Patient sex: M
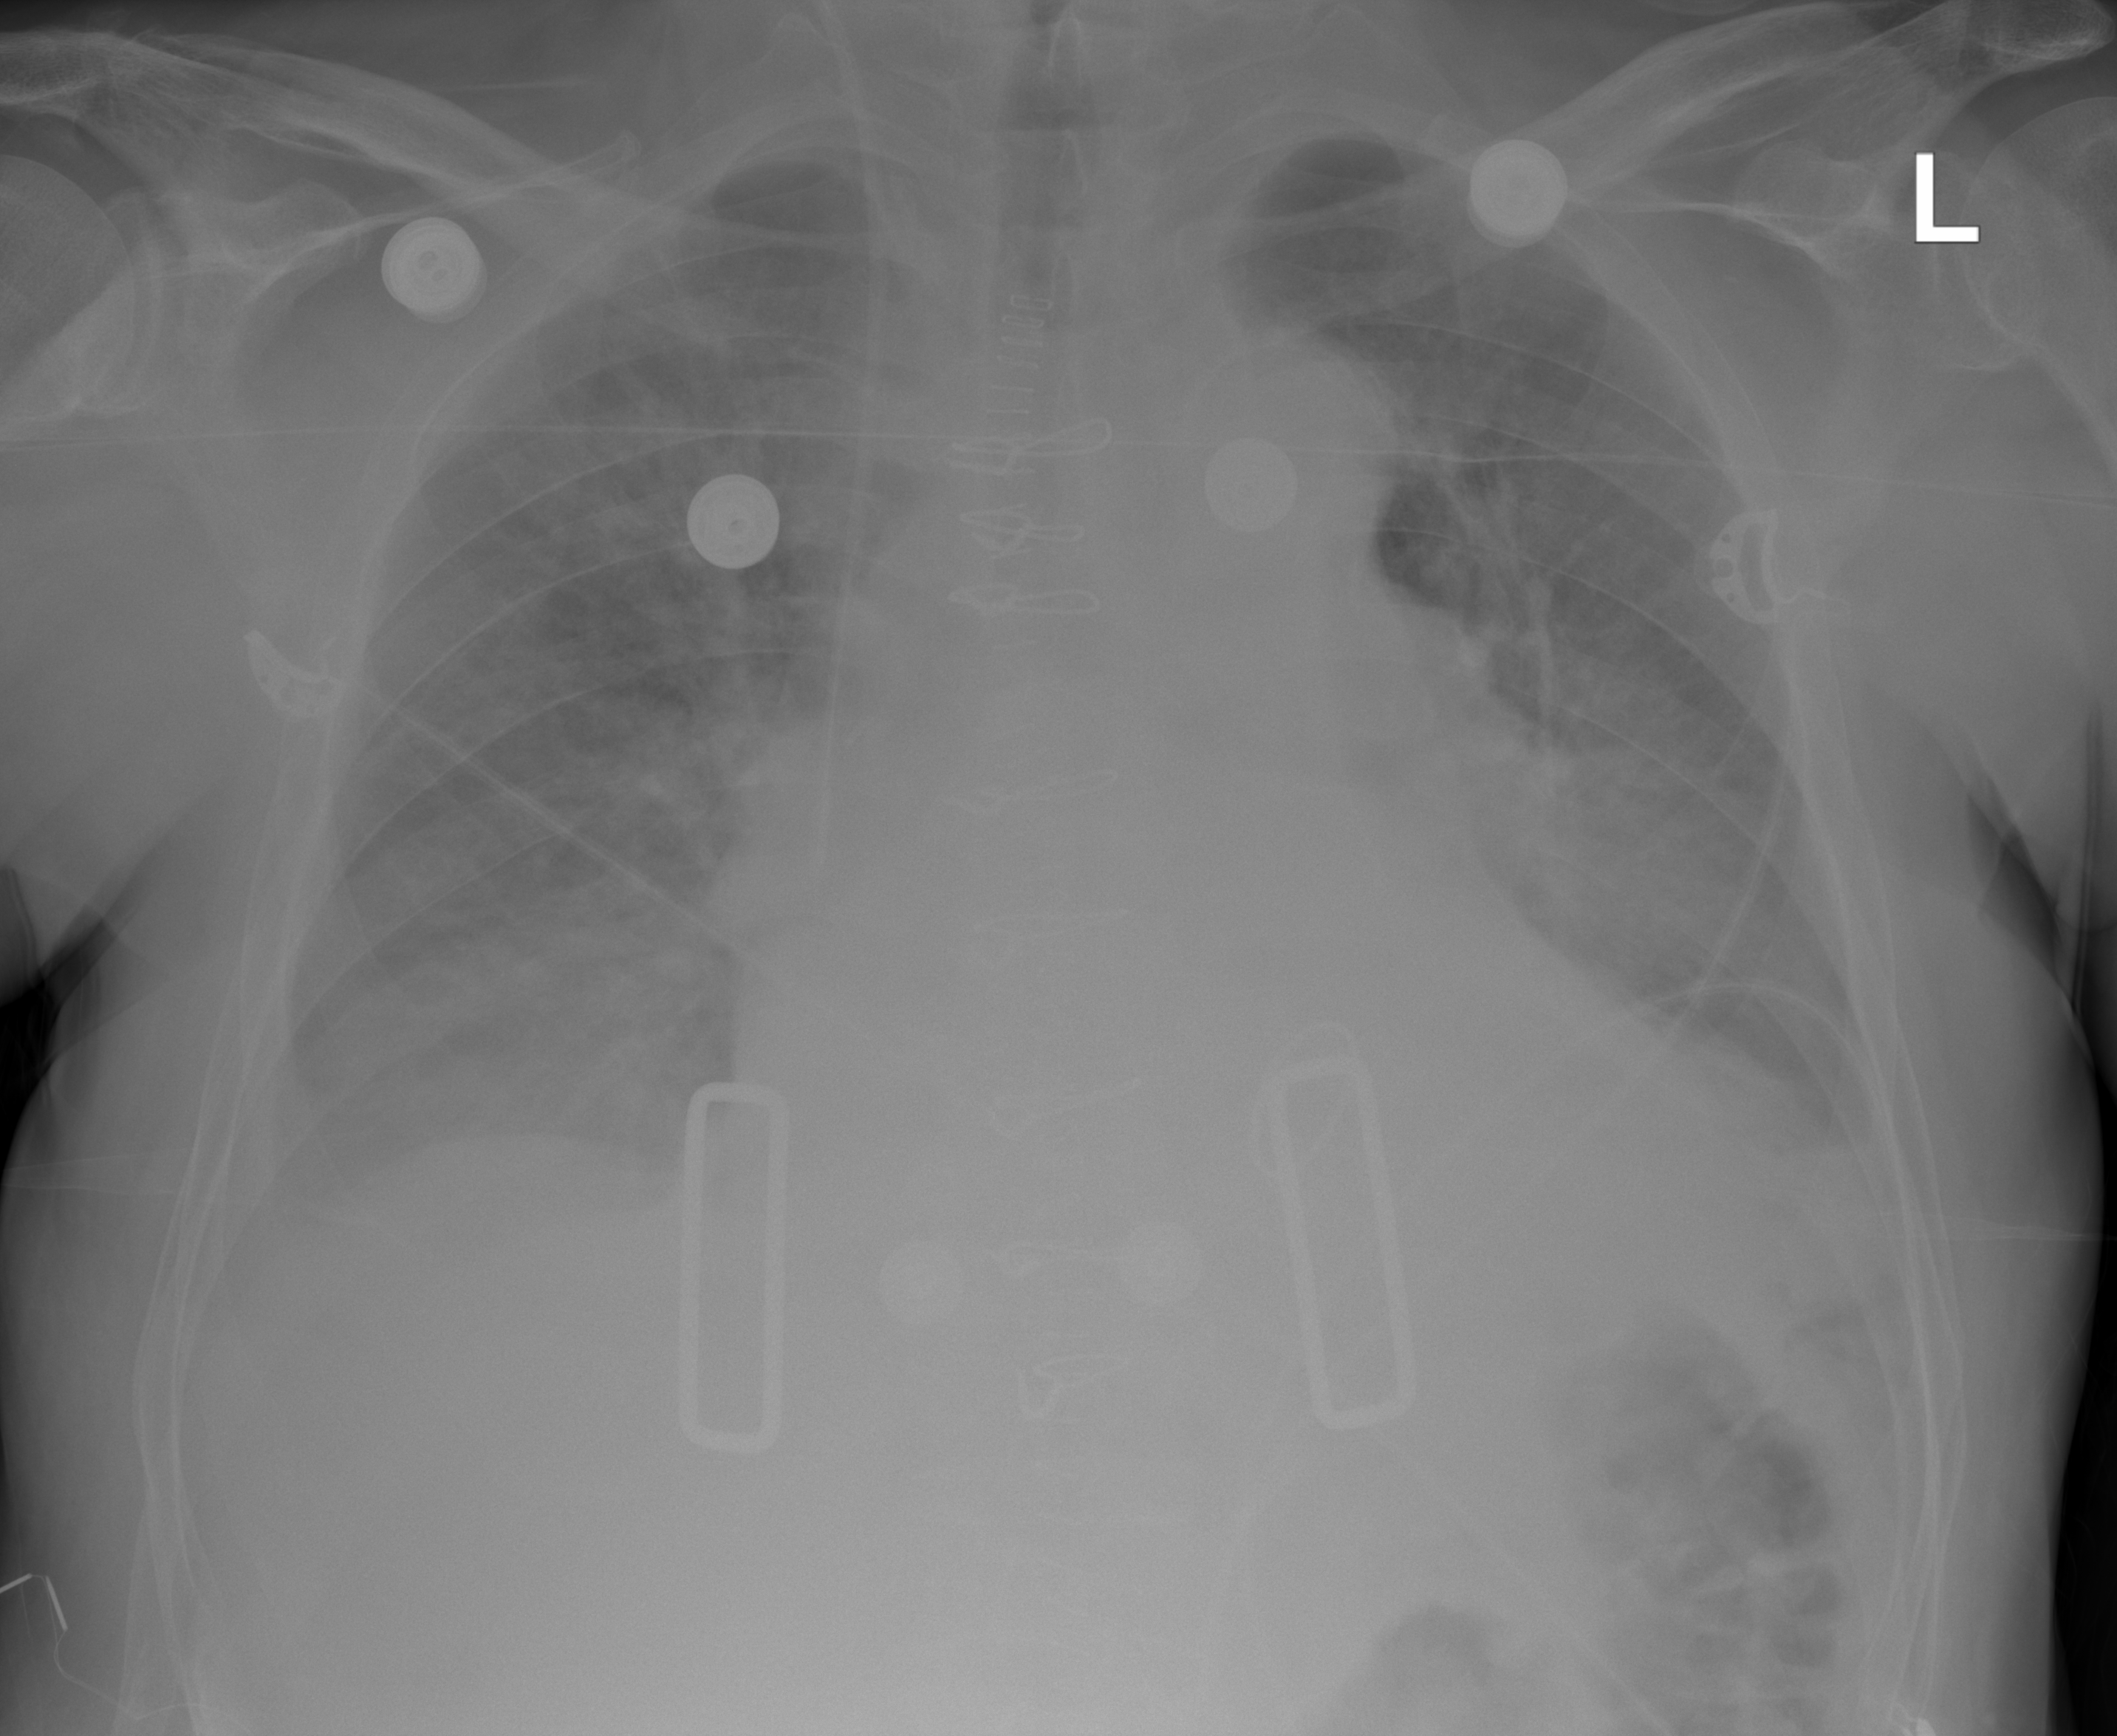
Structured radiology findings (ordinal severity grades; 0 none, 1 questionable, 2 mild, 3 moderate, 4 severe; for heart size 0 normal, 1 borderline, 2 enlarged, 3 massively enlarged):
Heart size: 2
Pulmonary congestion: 3
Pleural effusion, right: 2
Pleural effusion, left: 2
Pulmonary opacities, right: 2
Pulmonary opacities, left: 2
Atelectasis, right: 2
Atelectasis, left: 2